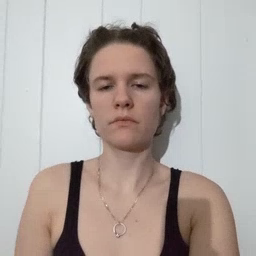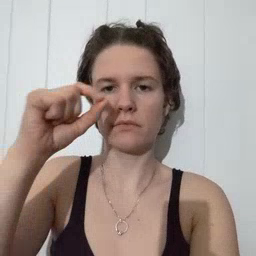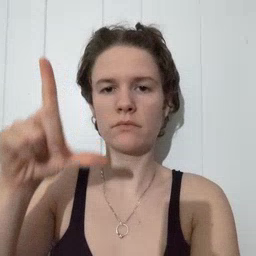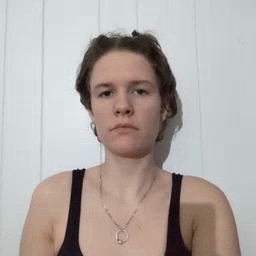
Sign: awake